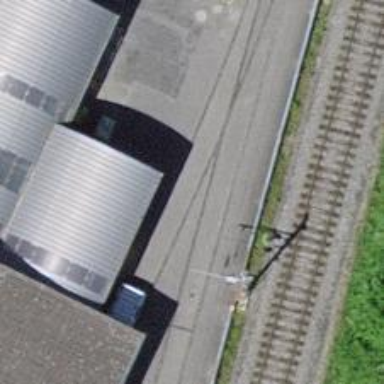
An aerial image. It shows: Railway spur service.